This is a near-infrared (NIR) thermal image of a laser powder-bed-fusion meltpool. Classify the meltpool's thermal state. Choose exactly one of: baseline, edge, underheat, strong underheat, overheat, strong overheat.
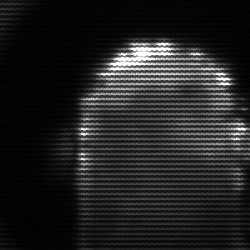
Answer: baseline